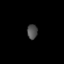
Tissue: lung
Cell type: Endothelial cells
Senescence score: 0.6622
Nuclear area (px): 150
Mean DAPI intensity: 78.28